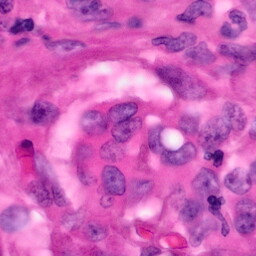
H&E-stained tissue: Pancreatic